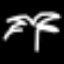
Label: palm tree